Field crop: maize
Growth stage: 2
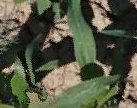
Species: maize